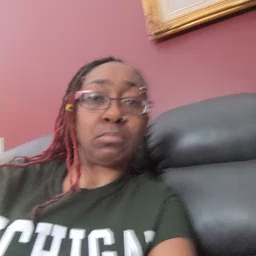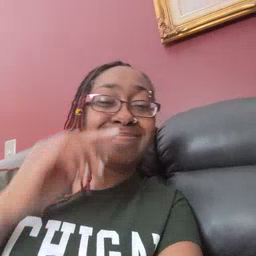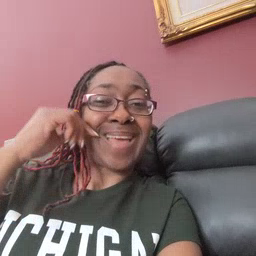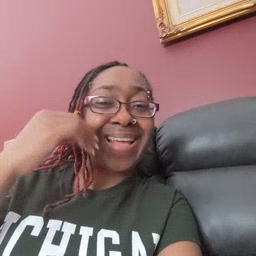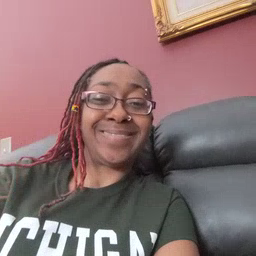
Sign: smile